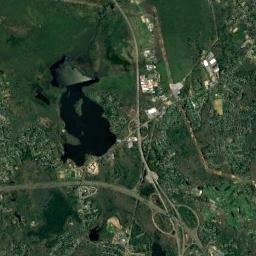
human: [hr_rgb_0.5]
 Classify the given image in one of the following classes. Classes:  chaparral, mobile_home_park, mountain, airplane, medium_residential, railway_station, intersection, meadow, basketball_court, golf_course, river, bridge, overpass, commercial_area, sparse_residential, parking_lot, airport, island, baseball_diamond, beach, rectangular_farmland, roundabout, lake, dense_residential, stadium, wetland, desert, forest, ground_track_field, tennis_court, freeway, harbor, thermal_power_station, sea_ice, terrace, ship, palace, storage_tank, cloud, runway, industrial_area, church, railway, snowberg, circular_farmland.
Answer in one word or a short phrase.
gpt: lake